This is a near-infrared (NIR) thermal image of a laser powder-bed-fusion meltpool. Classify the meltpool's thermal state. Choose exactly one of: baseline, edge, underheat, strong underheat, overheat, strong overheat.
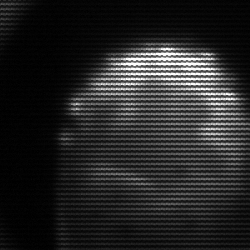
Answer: edge